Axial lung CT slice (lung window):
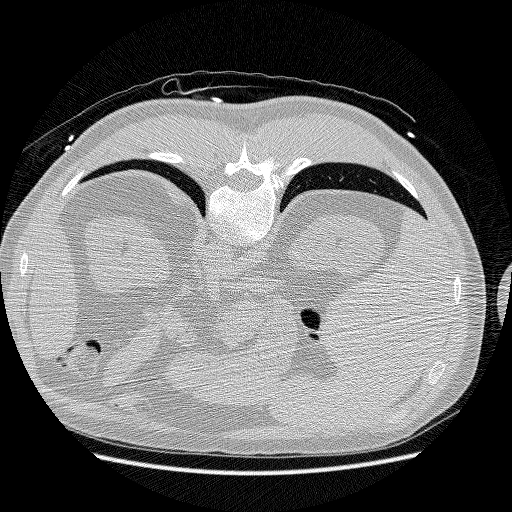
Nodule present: no